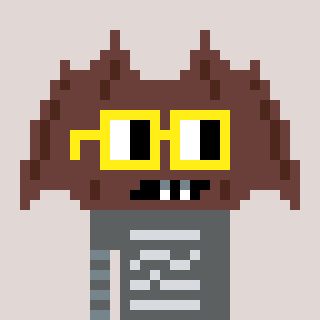
a pixel art character with square yellow glasses, a bat-shaped head and a foggrey-colored body on a warm background